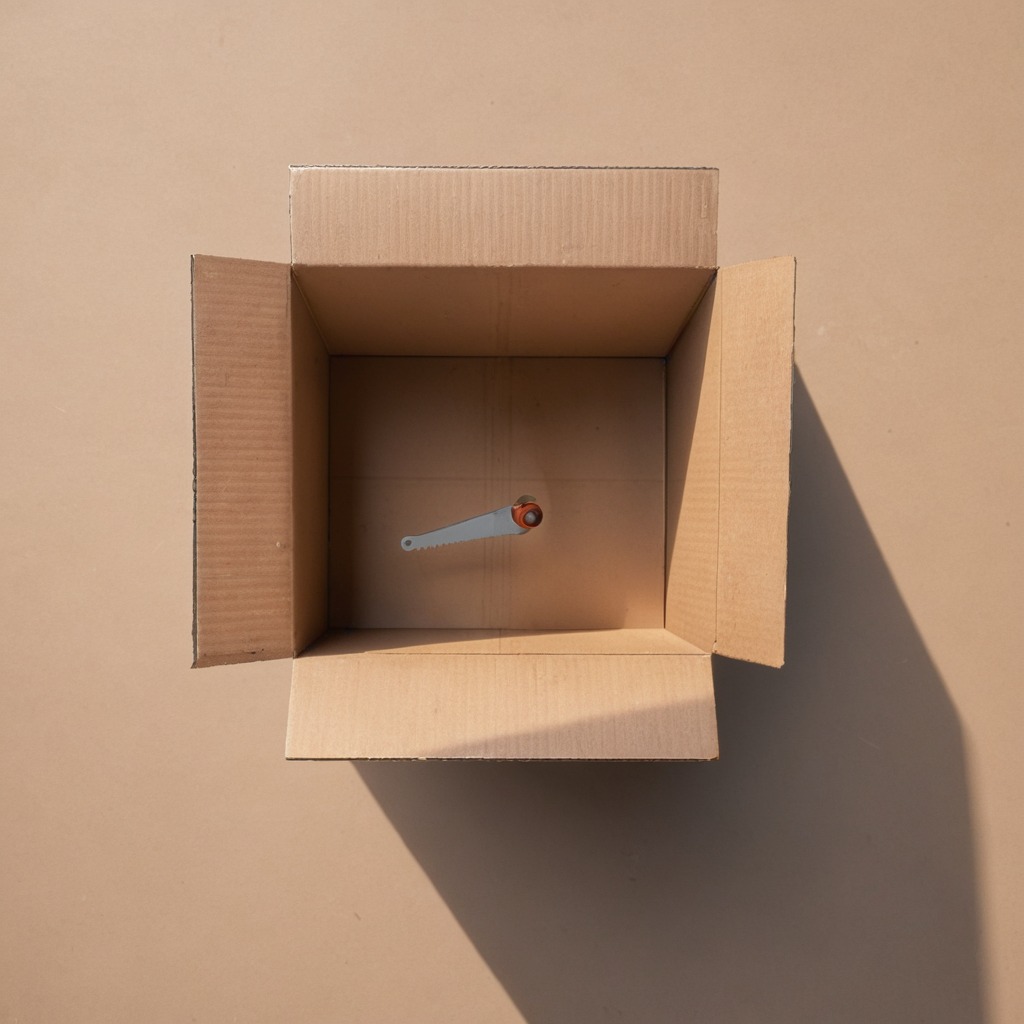
A handheld metal saw lying on a clean dry cardboard box surface in an outdoor workshop during daytime bright natural light soft shadows slightly creased but